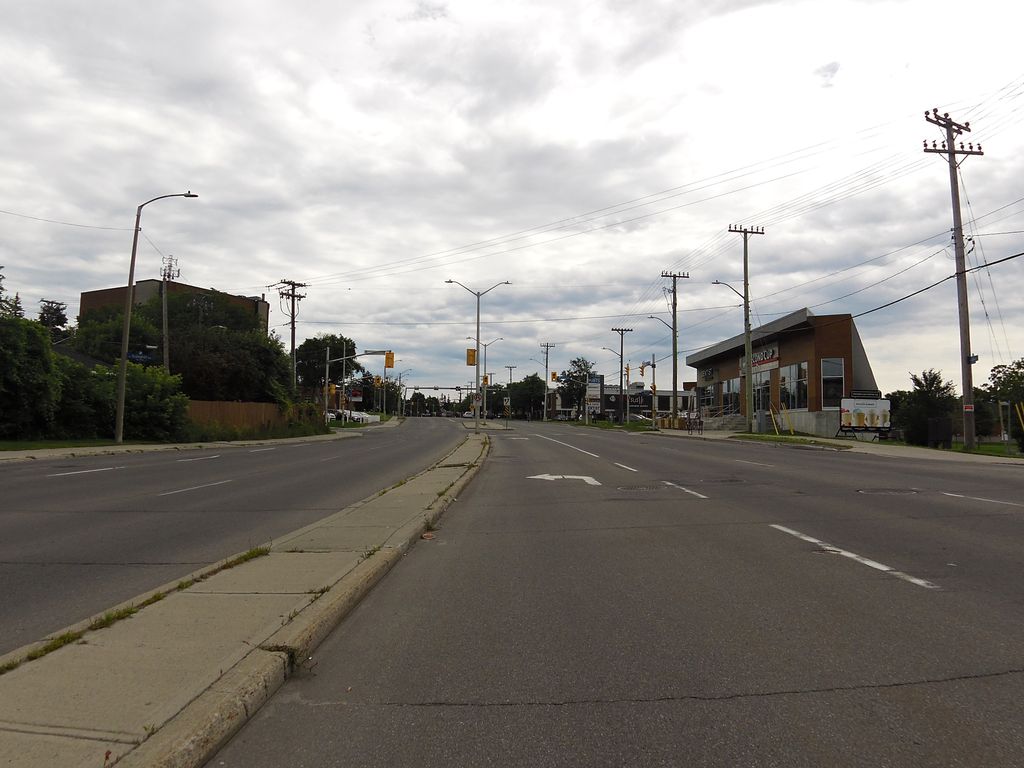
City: ottawa-gatineau